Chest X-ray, PA view. Patient: 63 years old, sex M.
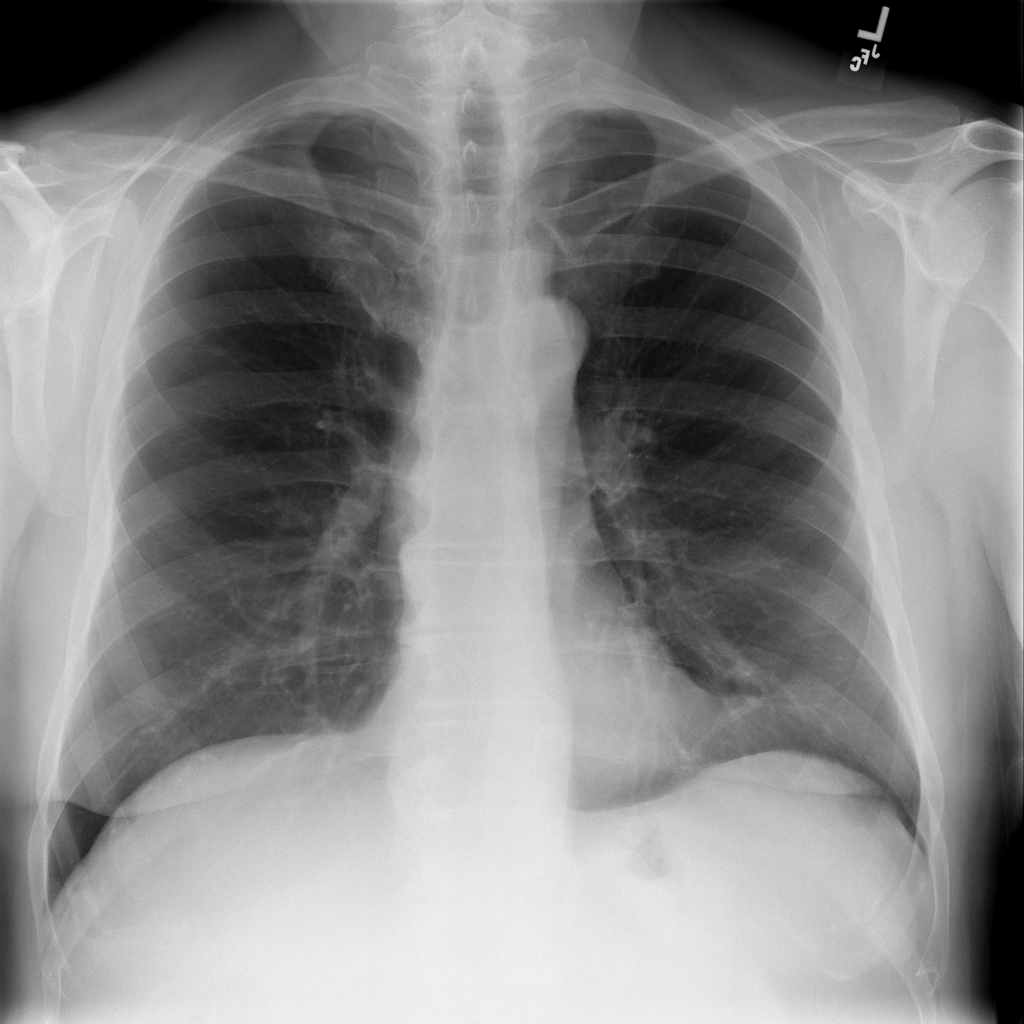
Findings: No Finding